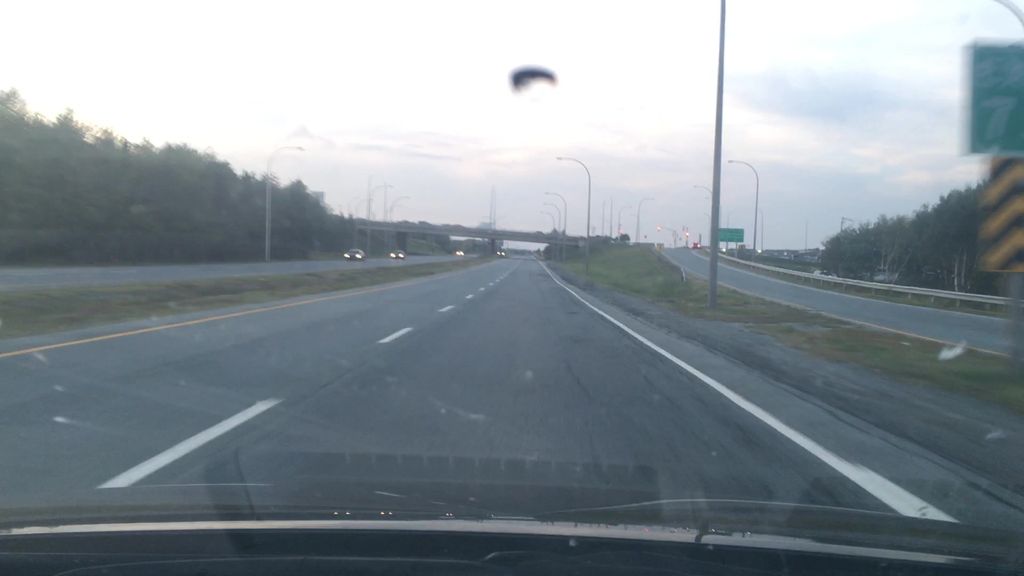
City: halifax